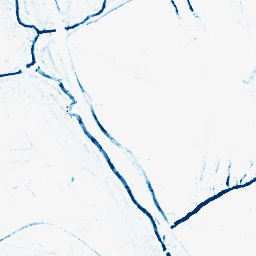
Category: morphological
Decomposition family: morphological_square
Decomposition parameters: operation: closing
size: 5
Upsampling method: regularized
Upsampling parameters: scale: 2
lambda_reg: 0.001
Upsampling scale: 2